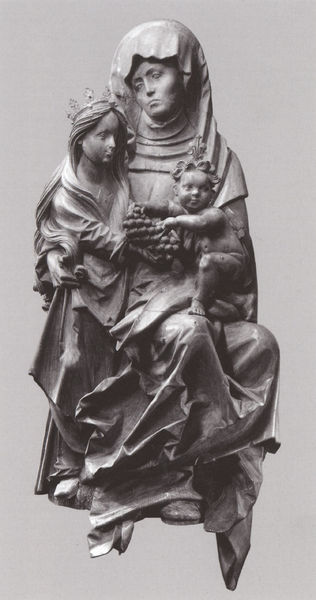
Titel: Hochaltar im Münster St. Stephanus in Breisach
Künstler: H. L. Meister
Standort: Breisach, Münster St. Stephan (EU - D - BW)
Schlagwörter: nackt, mädchen, frau, holz, falten, haare, mantel, kind, gotik, krone, prinzessin, skulptur, trauben, italien, baby, kopftuch, ernst, plastik, lilie, schnitzerei, weintrauben, jesus, maria, madonna, anna, jesuskind, holzplastik, anna selbdritt, knitterfalten